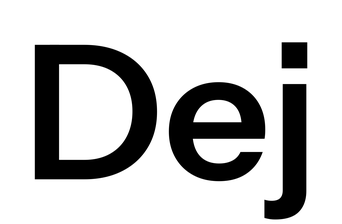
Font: InstrumentSans_SemiBold